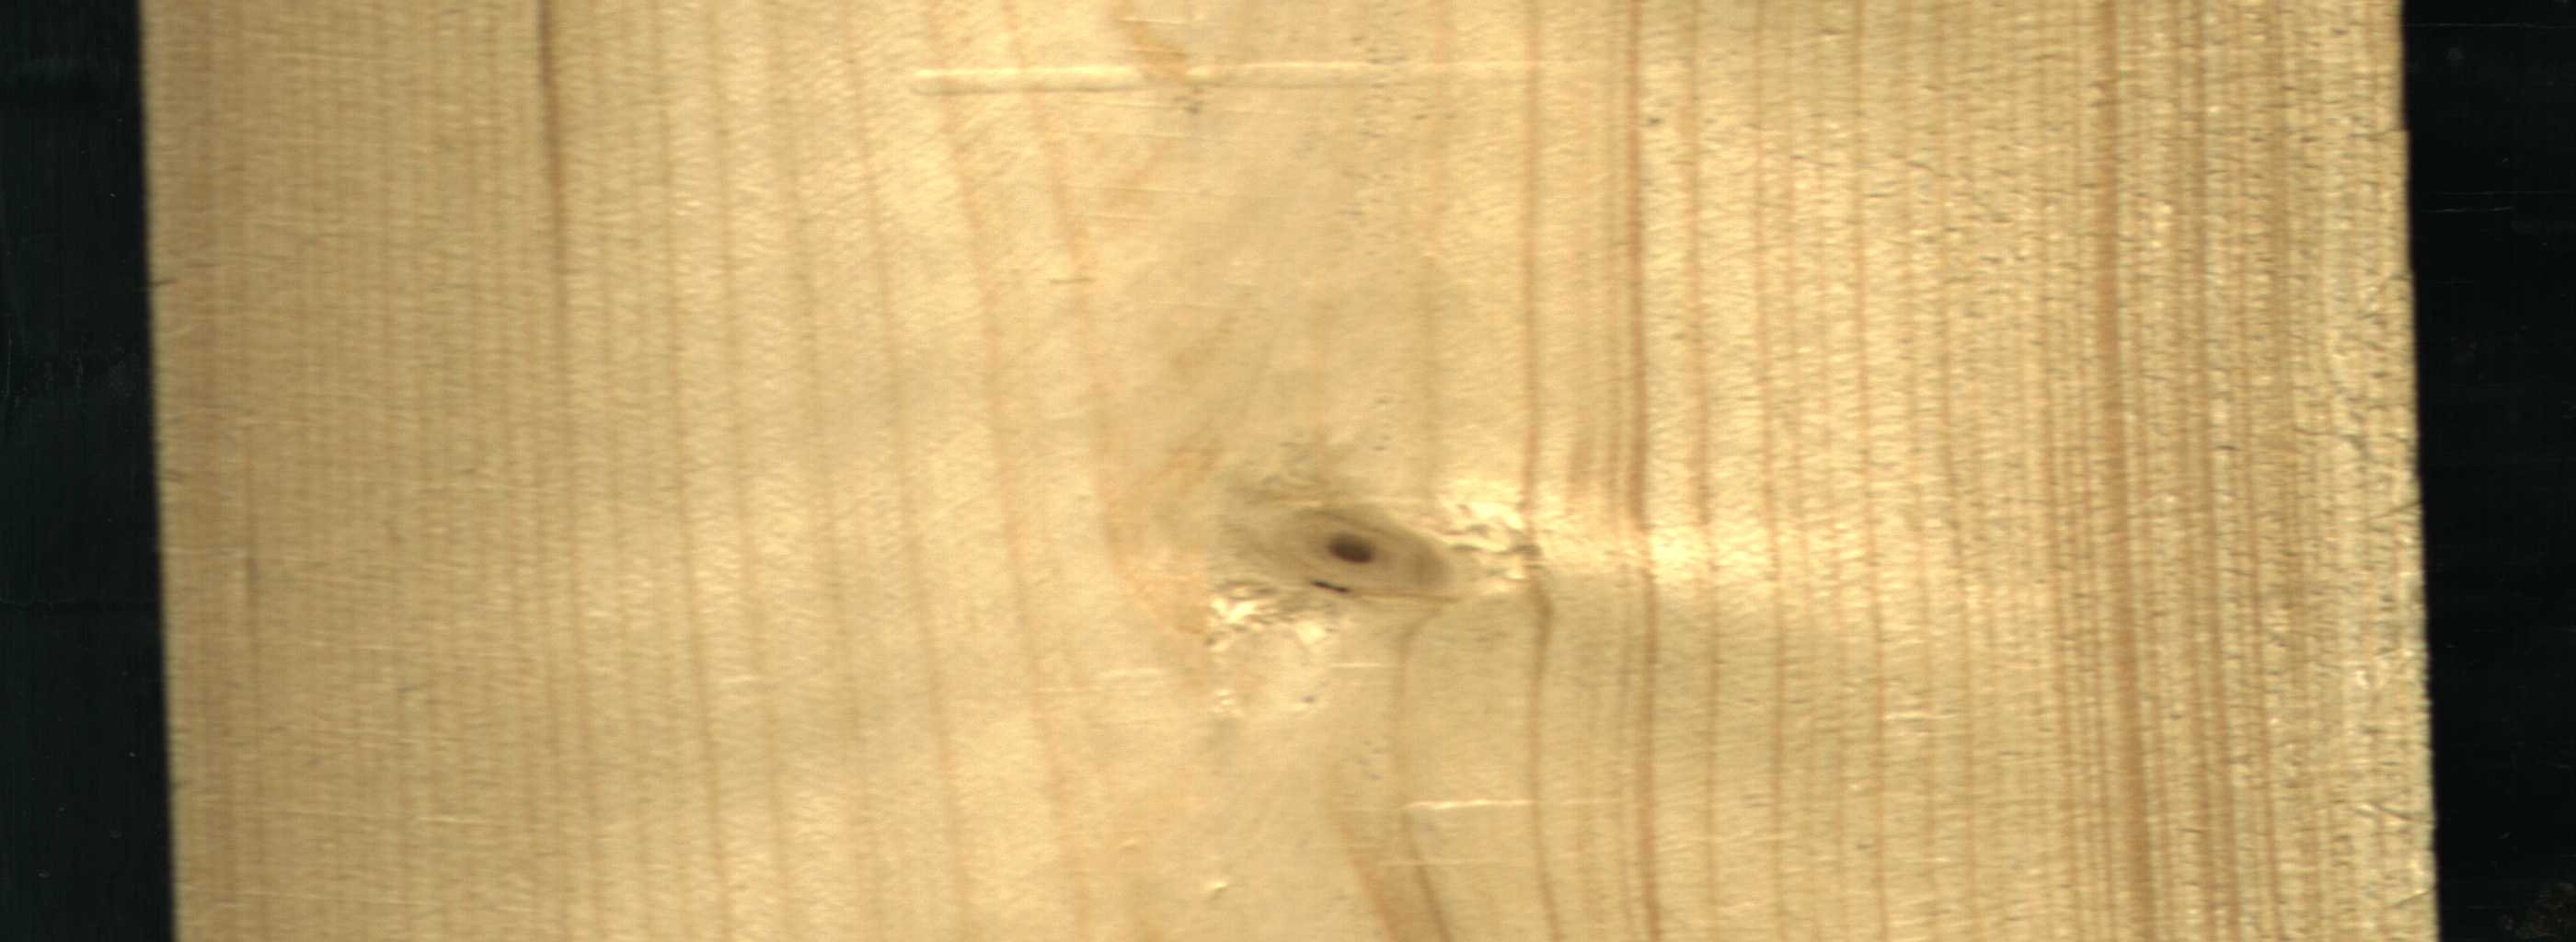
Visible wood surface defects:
Live_Knot